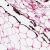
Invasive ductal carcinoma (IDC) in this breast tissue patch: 0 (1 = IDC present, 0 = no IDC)